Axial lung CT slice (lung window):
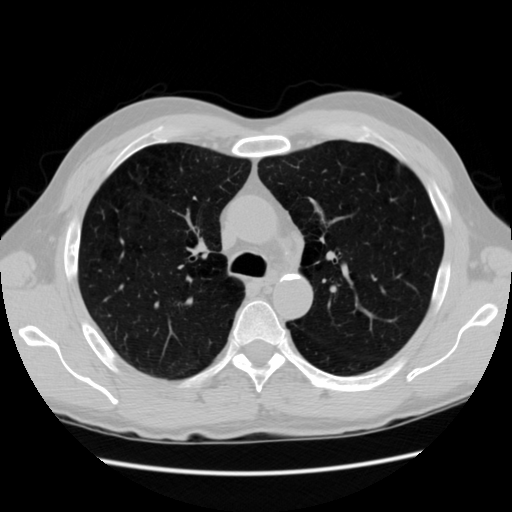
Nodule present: no